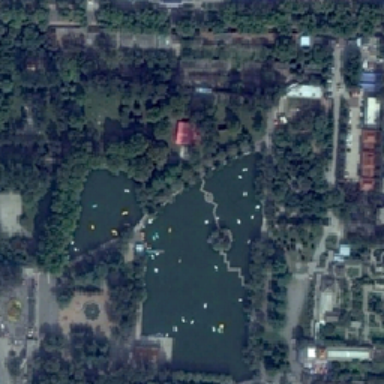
The playground is near the road surrounded by lush trees .